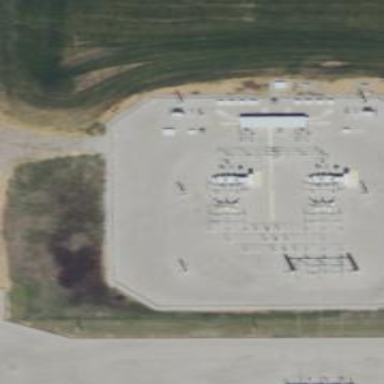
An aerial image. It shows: Power substation specializing in generation.